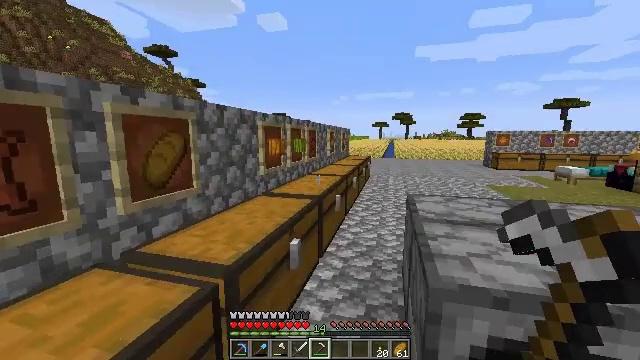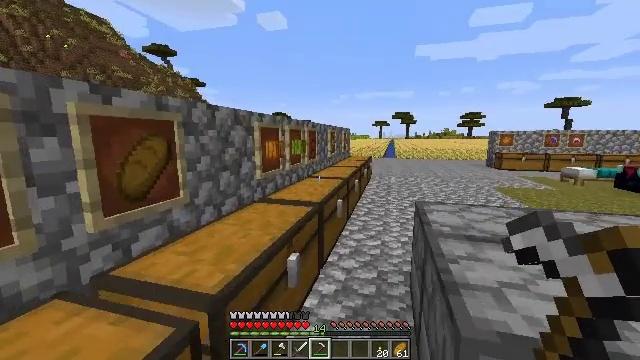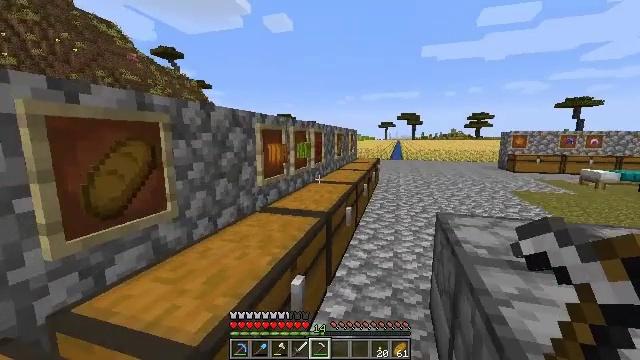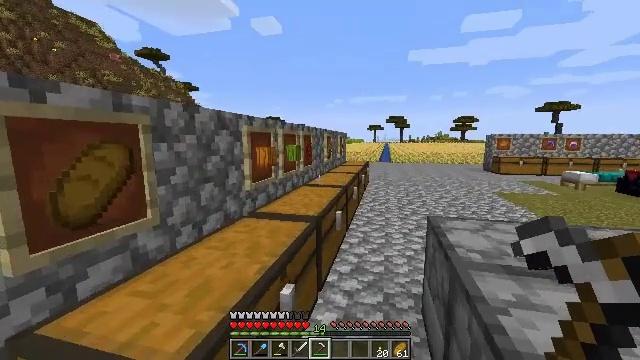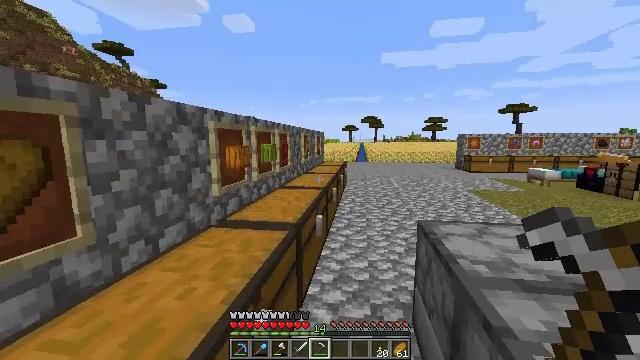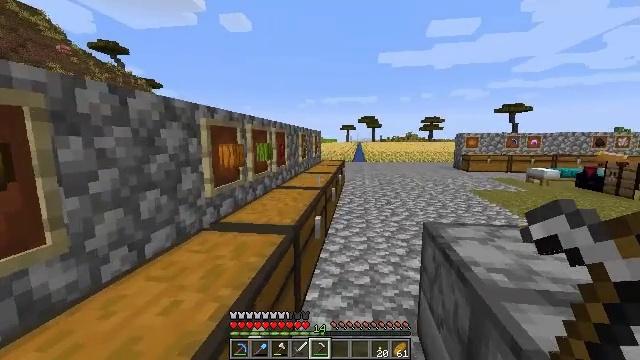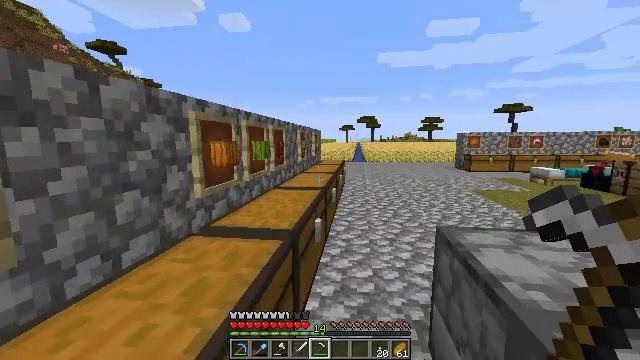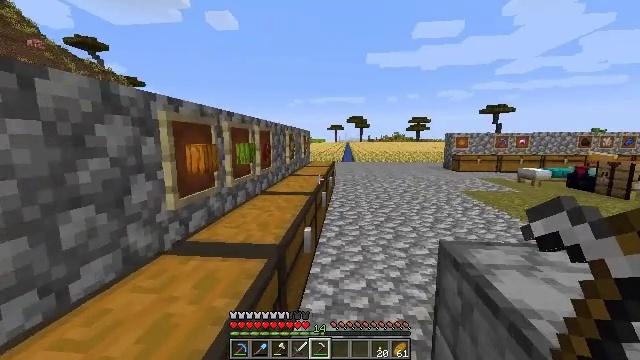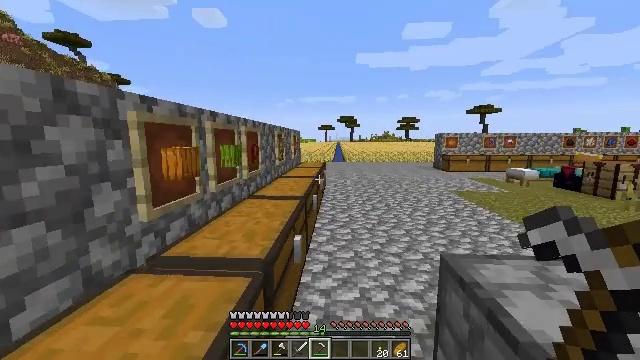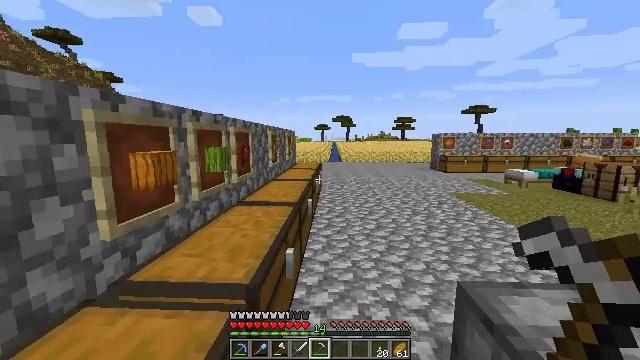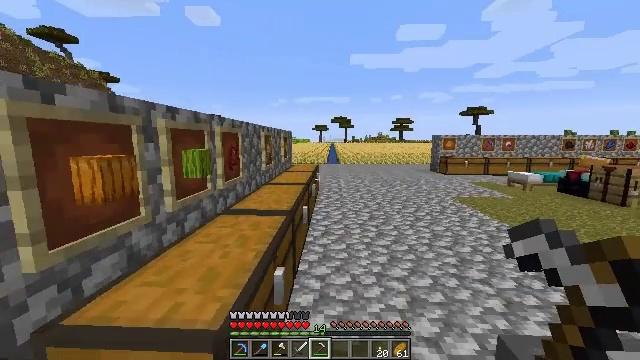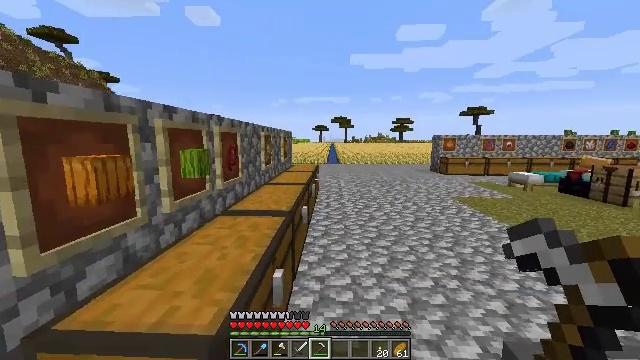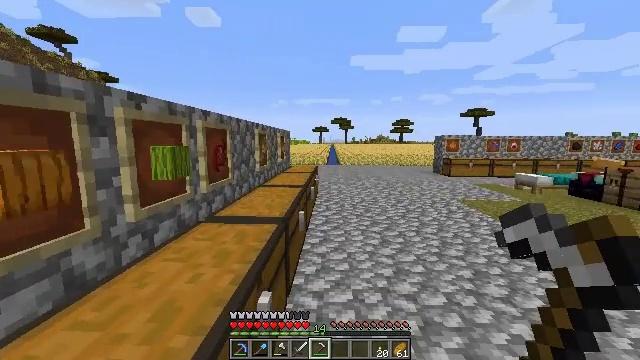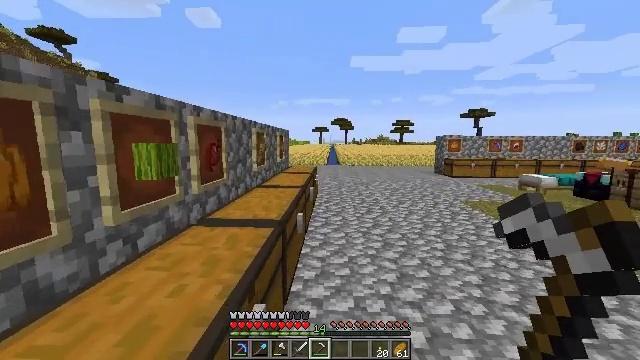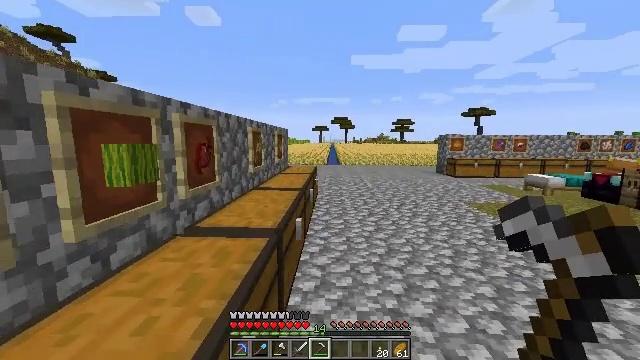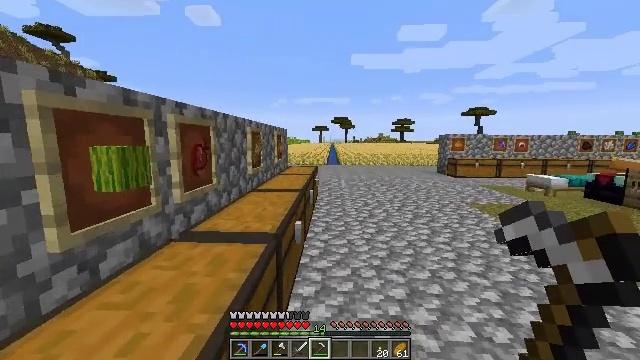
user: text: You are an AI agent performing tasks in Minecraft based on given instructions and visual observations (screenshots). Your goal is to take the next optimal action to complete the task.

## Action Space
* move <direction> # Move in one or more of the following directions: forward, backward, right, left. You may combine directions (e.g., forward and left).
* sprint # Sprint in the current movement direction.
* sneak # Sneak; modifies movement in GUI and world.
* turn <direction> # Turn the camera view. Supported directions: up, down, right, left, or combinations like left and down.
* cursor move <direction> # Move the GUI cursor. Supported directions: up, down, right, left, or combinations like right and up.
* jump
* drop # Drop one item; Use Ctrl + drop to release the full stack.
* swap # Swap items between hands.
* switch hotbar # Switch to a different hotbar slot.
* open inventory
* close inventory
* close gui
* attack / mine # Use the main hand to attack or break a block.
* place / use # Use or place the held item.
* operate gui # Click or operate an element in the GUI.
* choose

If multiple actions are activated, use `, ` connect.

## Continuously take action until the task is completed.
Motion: motion action
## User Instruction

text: Harvest sugar cane from the plant.
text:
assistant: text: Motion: move forward
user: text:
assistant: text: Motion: move forward, turn left
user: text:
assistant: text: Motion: move forward, turn right
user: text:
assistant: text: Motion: move forward, turn right
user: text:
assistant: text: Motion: move forward
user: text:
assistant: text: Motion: move forward
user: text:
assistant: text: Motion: move forward, turn right
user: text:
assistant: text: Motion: move forward, turn right
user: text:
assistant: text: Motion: move forward
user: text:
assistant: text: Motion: move forward
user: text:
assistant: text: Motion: move forward
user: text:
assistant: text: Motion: move forward
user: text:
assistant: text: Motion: move forward
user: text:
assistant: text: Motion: move forward
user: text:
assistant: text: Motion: move forward
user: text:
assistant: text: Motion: move forward
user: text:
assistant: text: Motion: move forward
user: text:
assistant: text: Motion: move forward
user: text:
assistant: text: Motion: move forward
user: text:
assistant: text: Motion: move forward
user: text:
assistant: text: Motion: move forward
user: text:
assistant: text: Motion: move forward, open inventory
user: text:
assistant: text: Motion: open inventory
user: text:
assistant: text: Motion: cursor move right and down, open inventory
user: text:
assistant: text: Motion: cursor move right and down
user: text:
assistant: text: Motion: cursor move right and down
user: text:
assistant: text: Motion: no_op
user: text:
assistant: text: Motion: no_op
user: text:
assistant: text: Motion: no_op
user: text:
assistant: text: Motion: no_op